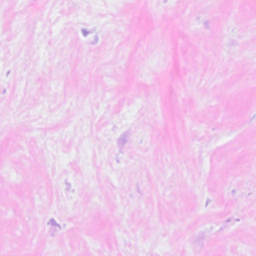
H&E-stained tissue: Breast